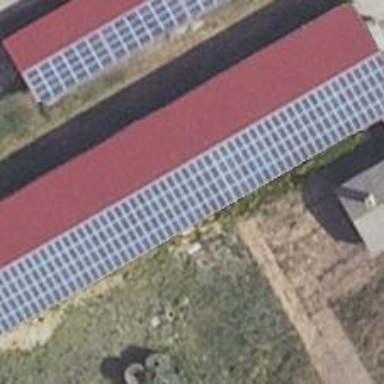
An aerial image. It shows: Small solar photovoltaic panel generator is producing electricity.